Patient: sex M, age 70
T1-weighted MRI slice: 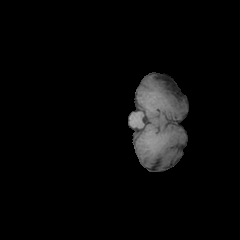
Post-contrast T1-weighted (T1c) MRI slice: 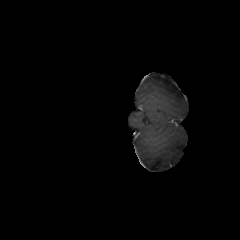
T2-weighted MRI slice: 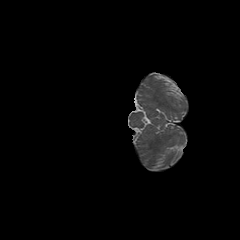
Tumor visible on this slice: no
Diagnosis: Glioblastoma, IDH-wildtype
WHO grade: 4